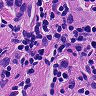
Metastatic tissue present: yes